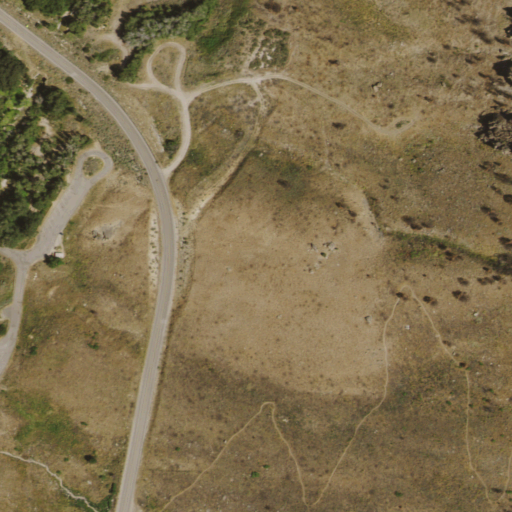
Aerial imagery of valley in Nevada named Lamoille Canyon containing grassland, open development, woody wetlands, shrub, herbaceous wetlands, and low intensity development